Question: I am having trouble getting up and going with Laravel. The database (MySQL) is giving me some errors, but I am uncertain how to go about fixing them. I wrote this simple migration to create a songs table.
'''
<?php
use Illuminate\Database\Schema\Blueprint;
use Illuminate\Database\Migrations\Migration;
class CreateSongsTable extends Migration
{
// Run the migrations.
public function up()
{
Schema::create('songs', function (Blueprint $table) {
$table->increments('id');
$table->string('title'); /* <- Here is the title column */
$table->text('lyrics')->nullable();
$table->timestamps();
});
}
// Reverse the migrations.
public function down()
{
Schema::drop('songs');
}
}
'''
Then I migrate it and everything seems to be working fine.
'''
$ php artisan migrate
Migrated: 2015_07_14_150540_create_songs_table
'''
But when I try to insert something an error shows up. It says that I am missing the title column, but at far as I can see in my code above, I should have one, and I get no errors otherwise.
'''
$ php artisan tinker
Psy Shell v0.5.1 (PHP 5.5.24 -- cli) by Justin Hileman
>>> DB::table('songs')->insert([ 'title' => 'Fall',
'created_at' => new DateTime, 'updated_at' => new DateTime]);
Illuminate\Database\QueryException with message 'SQLSTATE[42S22]:
Column not found: 1054 Unknown column 'title' in 'field list'
(SQL: insert into 'songs' ('title', 'created_at', 'updated_at')
values (Fall, 2015-07-14 15:14:10, 2015-07-14 15:14:10))'
'''
Edit: Looking at the database in phpMyAdmin, The table is there, but the title column is missing. Here is what I get:

Where am I going wrong?
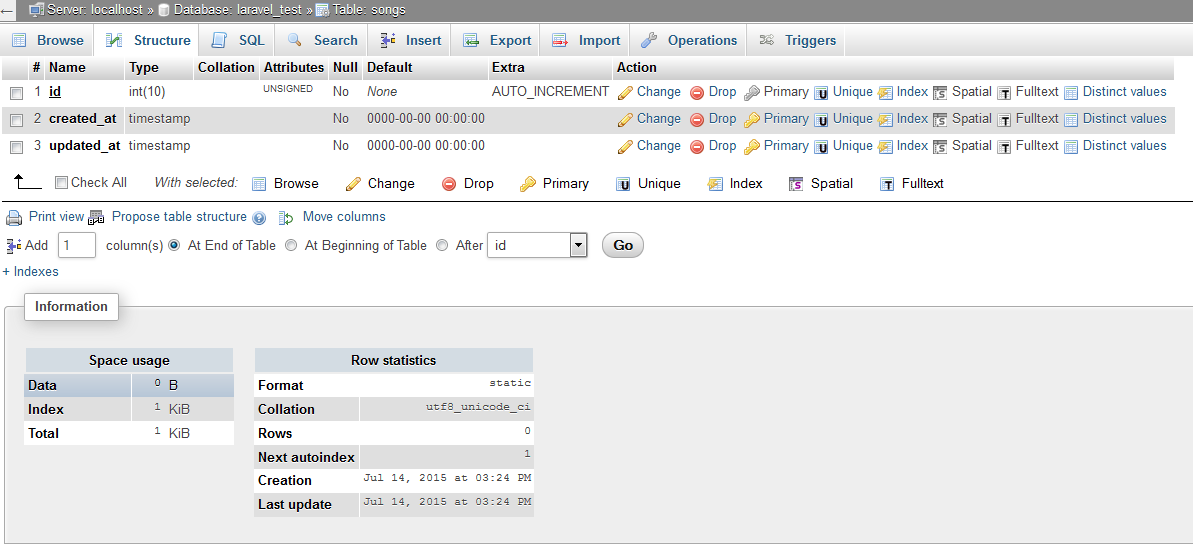
Answer: The Table hasn't been migrated into the database.
Please use
'''
php artisan migrate:refresh
'''
to reinstate your table